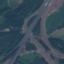
Land use / land cover: Highway